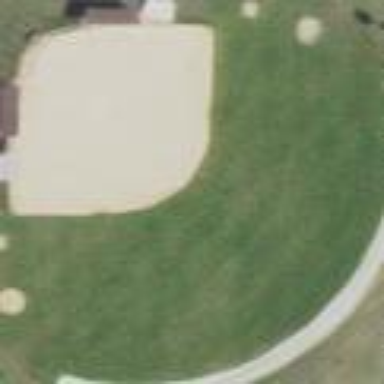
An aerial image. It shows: Baseball pitch for leisure and sports activities.